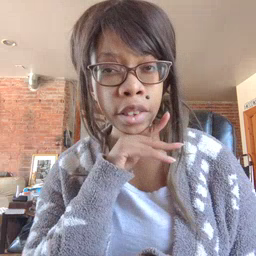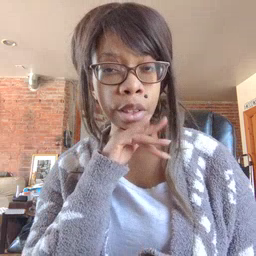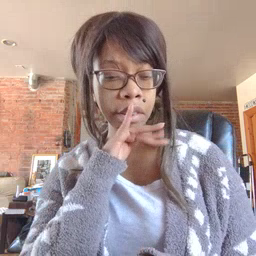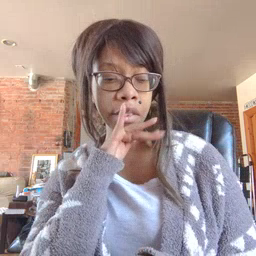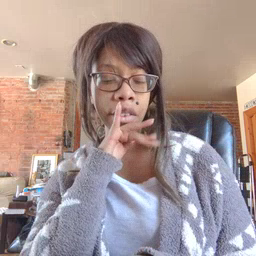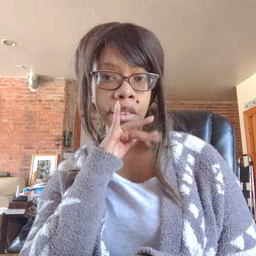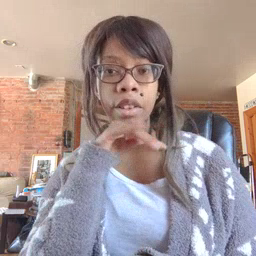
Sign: dirty